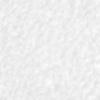
Label: no_change